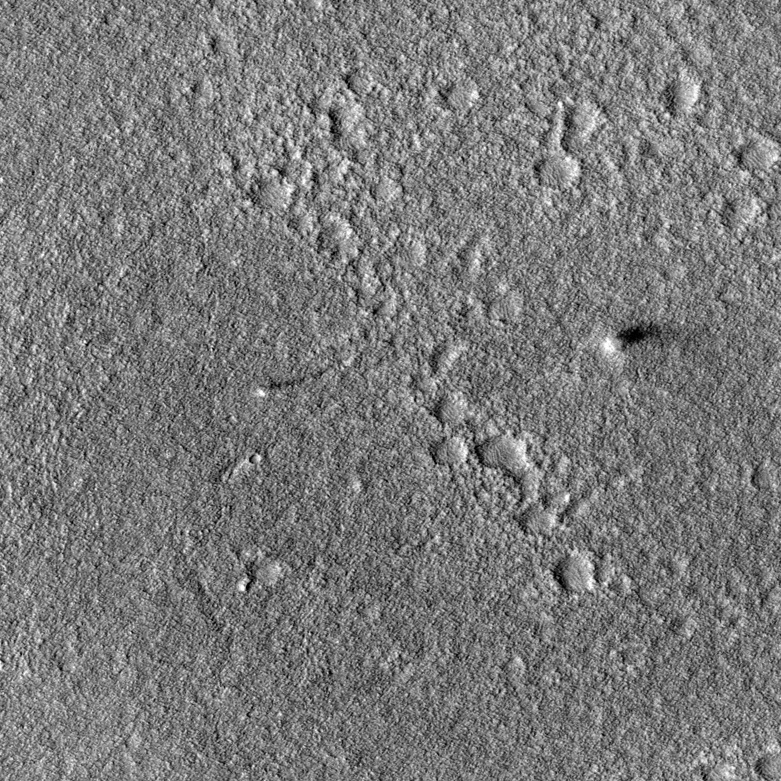
Label: dustdevil, dustdevil